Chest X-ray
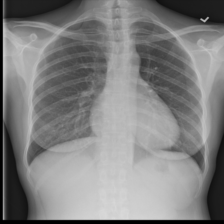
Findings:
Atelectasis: negative
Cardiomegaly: negative
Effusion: negative
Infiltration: negative
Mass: negative
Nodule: negative
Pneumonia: negative
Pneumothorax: negative
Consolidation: negative
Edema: negative
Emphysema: negative
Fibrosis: negative
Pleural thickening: negative
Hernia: negative